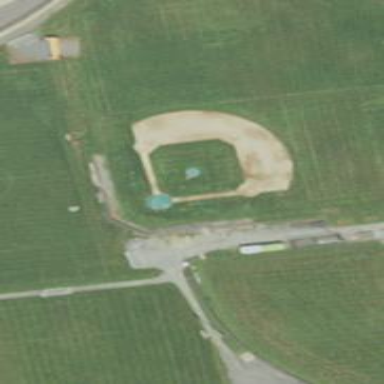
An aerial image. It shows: Baseball pitch for leisure and sports activities.